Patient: sex M, age 77
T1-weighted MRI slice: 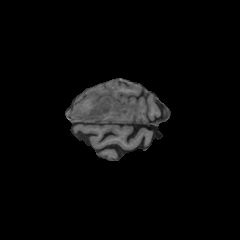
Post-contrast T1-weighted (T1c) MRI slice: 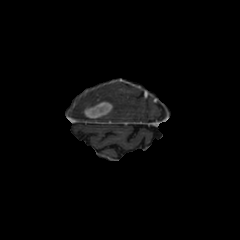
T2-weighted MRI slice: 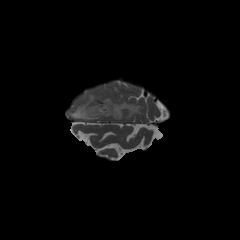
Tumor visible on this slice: yes
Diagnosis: Glioblastoma, IDH-wildtype
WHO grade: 4